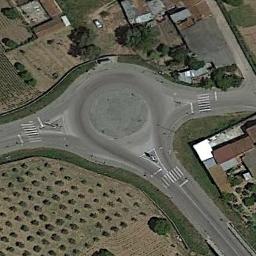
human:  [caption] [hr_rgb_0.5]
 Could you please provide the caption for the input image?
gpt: There are buildings and a large area of ​​farmland around the crossroads .

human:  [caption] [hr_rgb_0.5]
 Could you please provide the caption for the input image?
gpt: The roundabout is on the bare land next to buildings and trees .

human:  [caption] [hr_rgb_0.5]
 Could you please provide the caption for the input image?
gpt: There are many trees and buildings around the roundabout .

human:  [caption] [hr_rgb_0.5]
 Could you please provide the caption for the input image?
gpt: The roundabout with three exits and entrances is surrounded by some houses and a shrub .

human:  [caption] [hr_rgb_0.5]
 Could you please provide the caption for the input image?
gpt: There are some buildings and green bushes beside the roundabout .